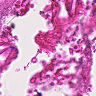
Metastatic tissue present: no